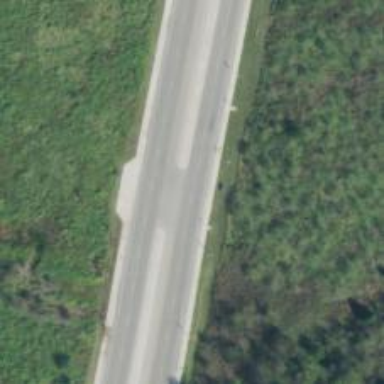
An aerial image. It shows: Asphalt road with secondary link designation.